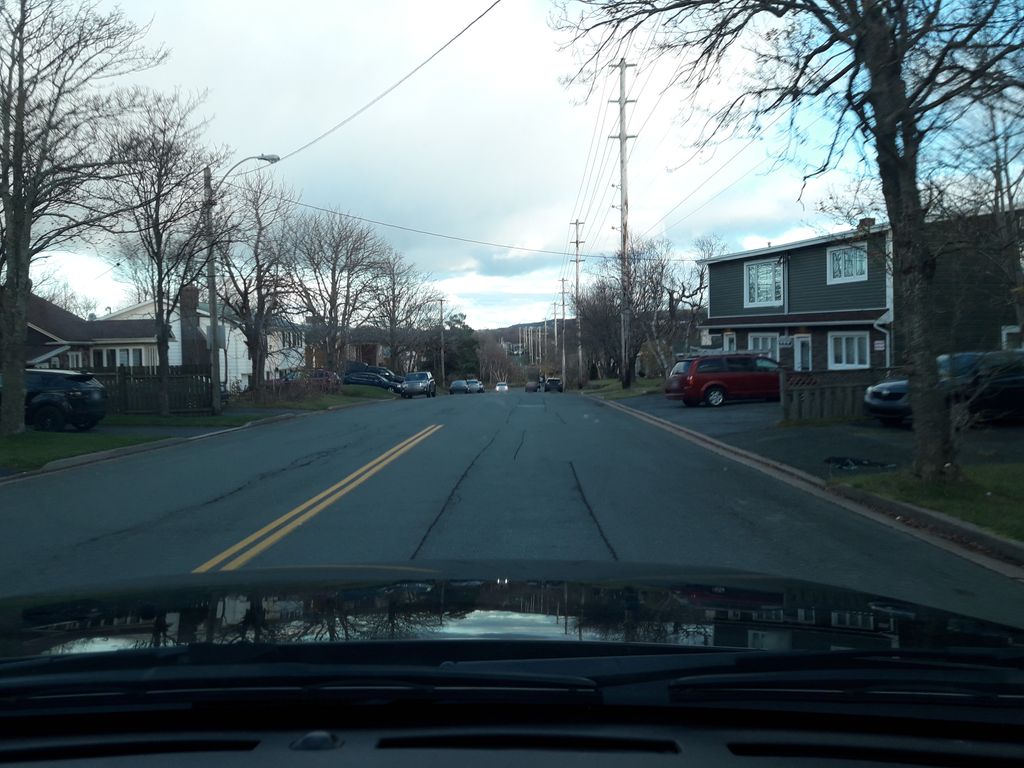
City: st_johns